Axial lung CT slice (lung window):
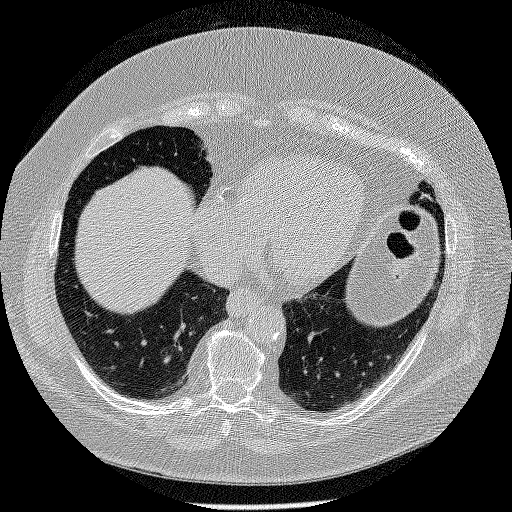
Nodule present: no